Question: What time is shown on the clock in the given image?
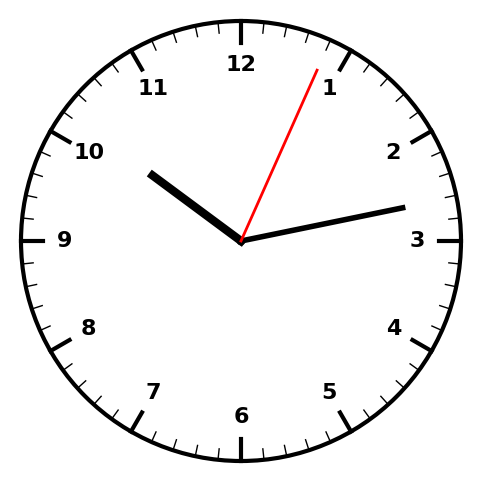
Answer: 10:13:04